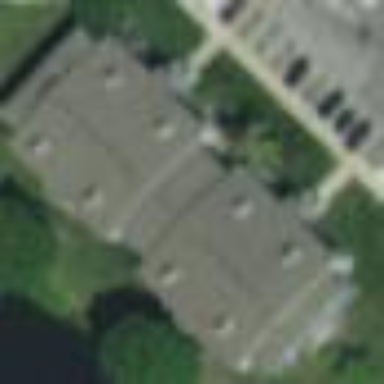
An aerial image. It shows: View of apartment building.